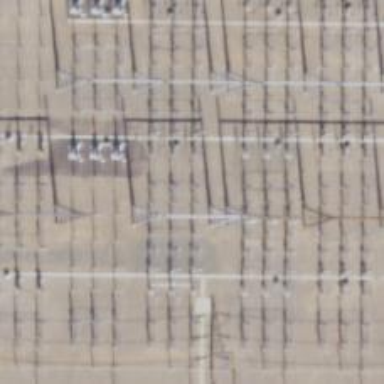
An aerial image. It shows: Switch used for power control.